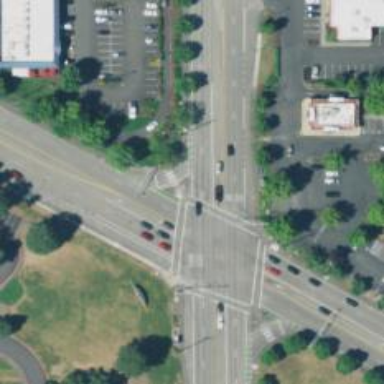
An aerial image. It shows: Crossing on the road.